Question: I am trying to test the effect of 'parfor' compared to 'for' in matlab, I built simple <URL> :

here is the function with the 'parfor':
'''
function [calc_pi,epsilon] = calcPi(max)
format long;
in = 0;
tic
parfor k=1:max
x = rand();
y = rand();
if sqrt(x^2 + y^2)<1
in = in + 1;
end
end
toc
calc_pi = 4*in/max;
epsilon = abs(pi - calc_pi);
end
'''
I run it with 'parfor' and got this output:
'''
>> [calc,err] = calcPi(<PHONE>)
Elapsed time is 92.2923 seconds.
calc =
3.141638468000000
err =
4.581441020690136e-05
>>
'''
with the for loop I came with:
'''
>> [calc,err] = calcPi(<PHONE>)
Elapsed time is <PHONE> seconds.
calc =
3.141645132000000
err =
5.247841020672439e-05
'''
I have two questions:
1. Why both take about the same amount of time ? (Unlike showed here)
2. I would like to add an argument to the function indicates whether to use for or parfor with the minimal change in code: i.e. : if (use_par):
parfor k=1:10
else
for k=1:10
end
<--rest of code here-->
How can I write it with the minimal amount of code ?
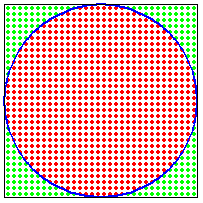
Answer: The main requirement of 'parfor' is that the loop executions are independant. Here they are clearly not as each iteration can update the variable 'in'.
The good news is that you may be able to solve this by using 'in(k)' instead.
---
One way to use one loop or the other without using extra code would be to put everything you do in a function or script, for example 'doeverything.m'
then write
'''
if (use_par):
parfor k=1:10
doeverything
end
else
for k=1:10
doeverything
end
end
'''